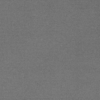
Label: dusty